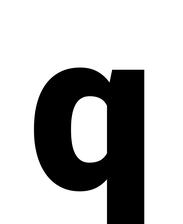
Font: Roboto_Black